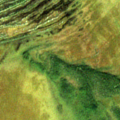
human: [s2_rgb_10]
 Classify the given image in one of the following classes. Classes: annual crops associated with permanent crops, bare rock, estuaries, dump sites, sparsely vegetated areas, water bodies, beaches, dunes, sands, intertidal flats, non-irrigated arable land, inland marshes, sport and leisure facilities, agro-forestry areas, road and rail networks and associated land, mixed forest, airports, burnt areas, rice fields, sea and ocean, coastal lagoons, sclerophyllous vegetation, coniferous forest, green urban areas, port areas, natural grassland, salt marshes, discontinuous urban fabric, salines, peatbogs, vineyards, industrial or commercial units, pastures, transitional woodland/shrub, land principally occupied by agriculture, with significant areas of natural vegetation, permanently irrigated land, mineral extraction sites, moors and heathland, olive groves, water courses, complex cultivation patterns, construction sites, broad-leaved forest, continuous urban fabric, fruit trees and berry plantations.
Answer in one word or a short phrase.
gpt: mixed forest, peatbogs